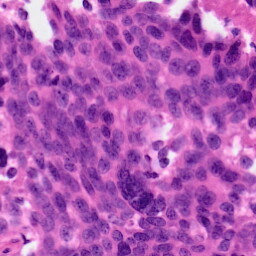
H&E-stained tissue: Ovarian